Question: I'm trying to use ORMLite in java, and I've run into the following problem.
My code is this:
'''
@DatabaseTable(tableName = "subscriptions")
public class Subscription {
@DatabaseField(id = true, index = true, uniqueCombo=true, foreign = true, foreignColumnName = "gcm_id")
private User user;
@DatabaseField(id = true, index = true, uniqueCombo=true, foreign = true, foreignColumnName = "id")
private Category category;
//other stuff in the class
}
'''
Notice that both fields user and category are at the same time marked as id and foreign. I believe this is in compliance with my database:

These fields point to tables Users and Categories respectively. I think this is quite normal for a database, but please correct me if I'm wrong.
On the line
'''
subscriptionDao = DaoManager.createDao(connectionSource, Subscription.class);
'''
I am getting this error:
> Exception in thread "main" java.lang.IllegalArgumentException: Id
field user cannot also be a foreign object at
com.j256.ormlite.field.FieldType.(FieldType.java:231) at
com.j256.ormlite.field.FieldType.createFieldType(FieldType.java:937)
at
com.j256.ormlite.table.DatabaseTableConfig.extractFieldTypes(DatabaseTableConfig.java:208)
at
com.j256.ormlite.table.DatabaseTableConfig.fromClass(DatabaseTableConfig.java:146)
at com.j256.ormlite.table.TableInfo.(TableInfo.java:53) at
com.j256.ormlite.dao.BaseDaoImpl.initialize(BaseDaoImpl.java:149) at
com.j256.ormlite.dao.BaseDaoImpl.(BaseDaoImpl.java:126) at
com.j256.ormlite.dao.BaseDaoImpl.(BaseDaoImpl.java:105) at
com.j256.ormlite.dao.BaseDaoImpl$4.(BaseDaoImpl.java:895) at
com.j256.ormlite.dao.BaseDaoImpl.createDao(BaseDaoImpl.java:895) at
com.j256.ormlite.dao.DaoManager.createDao(DaoManager.java:70)
Error should be pretty self explanatory, Id field user cannot also be a foreign object. However I couldn't find any info anywhere as to why this might be, or how to solve it. It also doesn't make sense to me, if my database design is correct.
To make even less sense, if I replace the lines
'''
@DatabaseField(id = true, index = true, uniqueCombo=true, foreign = true, foreignColumnName = "gcm_id")
private User user;
'''
with these
'''
@DatabaseField(id = true, index = true, uniqueCombo=true)
private User user;
'''
I get an expected "ORMLite does not know how to store class" error, but I only get this error for category field if I set id = false for my user field.
An easy patch would be to use a generated id for table subscriptions, but like I said, I am designing my database this way because I've been taught it is best to avoid generated ids everywhere, especially where the primary key of the table is obvious, easy to handle, works, etc (i.e. when you don't really gain anything from using a generated id).
Thank you all for your help.
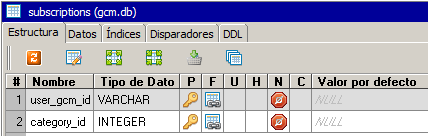
Answer: As far as I am aware, the issue is that you both have 'id' fields and both of them are foreign.
According to the docs for 'id':
> Only one field can have this set in a class
A really easy fix would be using a table designed as follows:
'''
@DatabaseTable(tableName = "subscriptions")
public class Subscription {
@DatabaseField(generatedId = true)
private int sub_id;
@DatabaseField(index = true, uniqueCombo=true, foreign = true, foreignColumnName = "gcm_id")
private User user;
@DatabaseField(index = true, uniqueCombo=true, foreign = true, foreignColumnName = "id")
private Category category;
//other stuff in the class
}
'''
The 'generatedId' field auto increments the 'id' when these objects are inserted into the database.